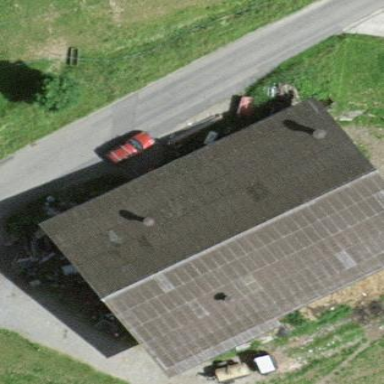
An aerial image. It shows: Farm auxiliary building with gabled roof.